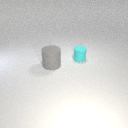
small cyan rubber cylinder to the right of large gray rubber cylinder